Question: I have here nested table and delete animation. The 'class="record"' delete perfectly but the 'class="nested"' is not working. When I delete the record 'class="record"' I also want to delete the 'class="nested"' nested records. But why it's not working?
Here's my output. When I delete the counter 000007 the nested table should have delete animation also, but the record of 000007 only.

'''
<table id="tfhover">
<thead>
<tr>
<th></th>
</tr>
</thead>
<tbody>
<tr class="record">
<td></td>
</tr>
// Nested Table
<tr>
<td>
<table id="loginTable">
<thead>
<tr class="nested">
<th></th>
</tr>
</thead>
<tbody>
<tr class="nested">
<td></td>
</tr>
</tbody></table> // Nested table Close
</td></tr> // Nested table tr td Close
</tbody></table> // Main table Close
'''
'''
<script>
$(function() {
$(".delbutton").click(function(){
//Save the link in a variable called element
var element = $(this);
//Find the id of the link that was clicked
var del_id = element.attr("name");
//Built a url to send
var info = 'name=' + del_id;
if(confirm("Sure you want to delete this update? There is NO undo!"))
{
$.ajax({
type: "GET",
url: "delete.php",
data: info,
success: function(){
}
});
$(this).parents(".record").animate({ backgroundColor: "#fbc7c7" }, "fast")
.animate({ opacity: "hide" }, "slow")
}
return false;
});
});
</script>
'''
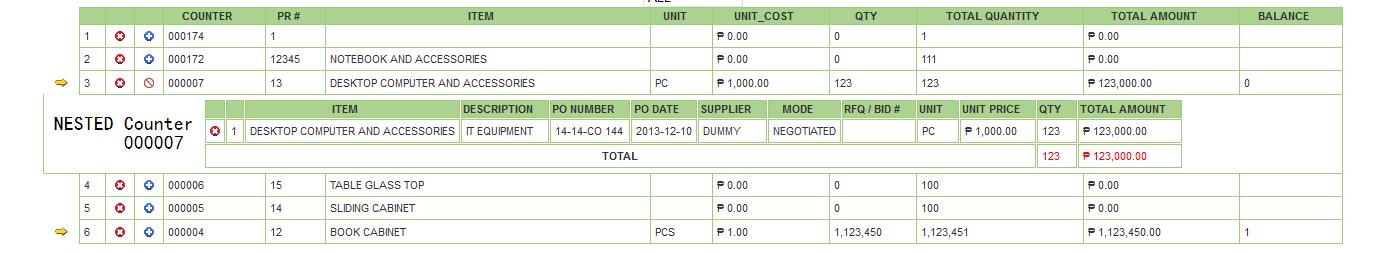
Answer: You do not have valid HTML because you have a '<tr>' element nested directly inside another '<tr>' element. (Notice the line with '</td></tr></tr>'.)
Perhaps you want this:
'''
<table id="tfhover">
<thead>
<tr>
<th></th>
</tr>
</thead>
<tbody>
<tr class="record">
<td></td>
</tr>
<tr>
<td>
<table id="loginTable">
<thead>
<tr class="nested">
<th></th>
</tr>
</thead>
<tbody>
<tr class="nested">
<td></td>
</tr>
</tbody>
</table>
</td>
</tr>
</tbody>
</table>
'''
Or this:
'''
<table id="tfhover">
<thead>
<tr>
<th></th>
</tr>
</thead>
<tbody>
<tr class="record">
<td>
<table id="loginTable">
<thead>
<tr class="nested">
<th></th>
</tr>
</thead>
<tbody>
<tr class="nested">
<td></td>
</tr>
</tbody>
</table>
</td>
</tr>
</tbody>
</table>
'''
UPDATE:
Now that you have valid HTML, my best guess is you want:
'''
$(this).closest(".record").animate({
backgroundColor: "#fbc7c7"
}, "fast").animate({
opacity: "hide"
}, "slow");
$(this).closest(".record").next().find(".nested").animate({
backgroundColor: "#fbc7c7"
}, "fast").animate({
opacity: "hide"
}, "slow");
'''
<URL>